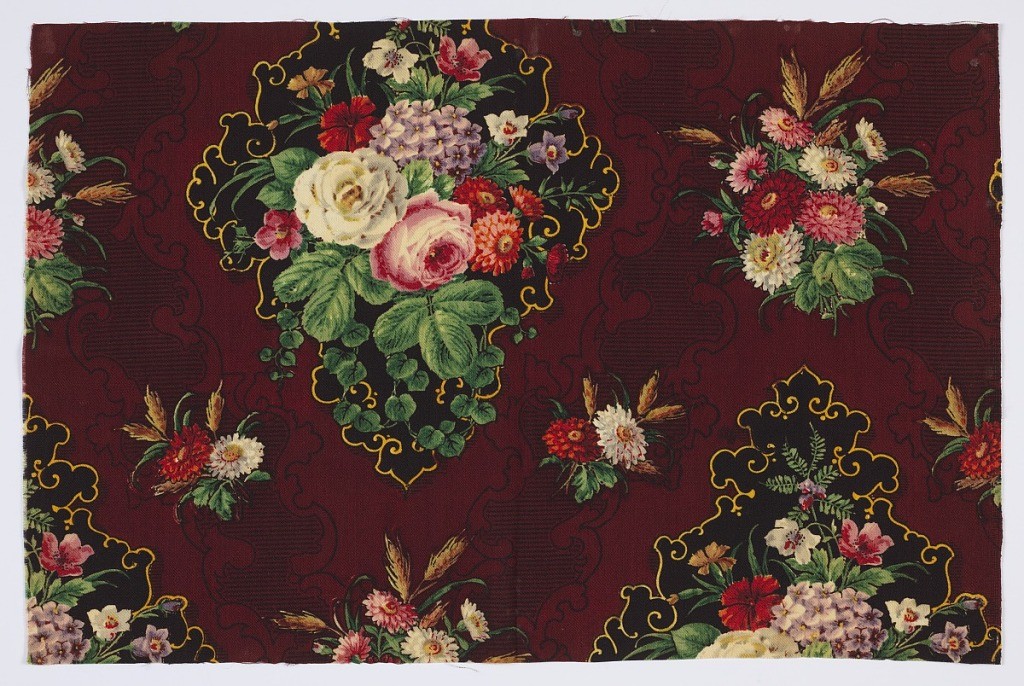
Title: Textile
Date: mid-19th century
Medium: wool Technique: block printed on 4\1satin weave
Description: Scrolling lattice and small sprays of wild flowers and wheat stalks on a maroon ground surround curvilinear black medallions with large bouquets of roses and wheat.